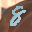
Label: 8